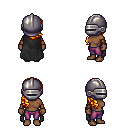
a pixel art fantasy rpg character, female body template, human, dark skin, black cape, magenta pants, light blonde right-swept hairstyle, metal helm, cloth bracers, four views (front, back, left, right), 2x2 character sprite sheet, small pixel art, hard edges, no anti-aliasing